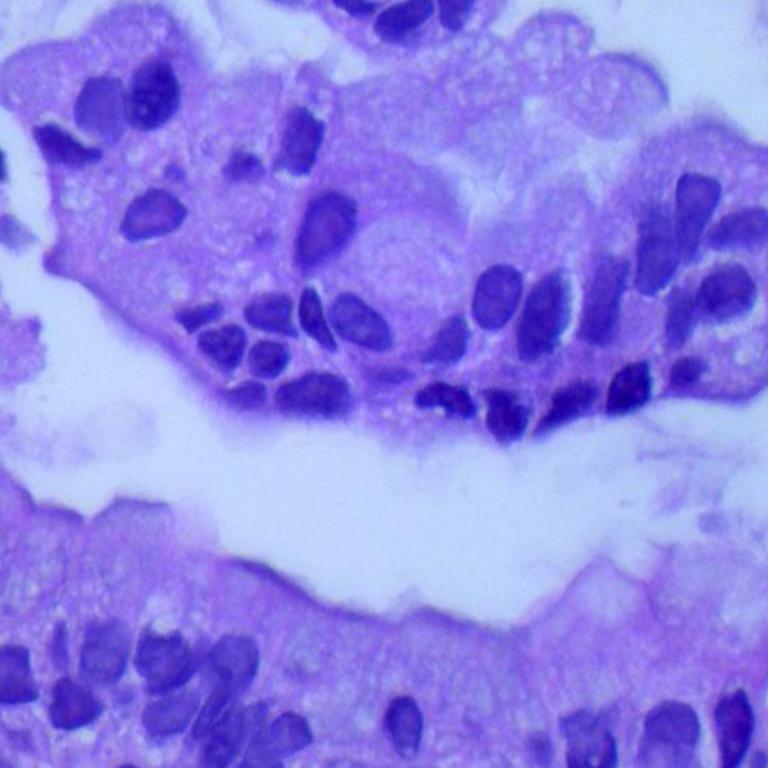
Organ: lung
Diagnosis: adenocarcinomas